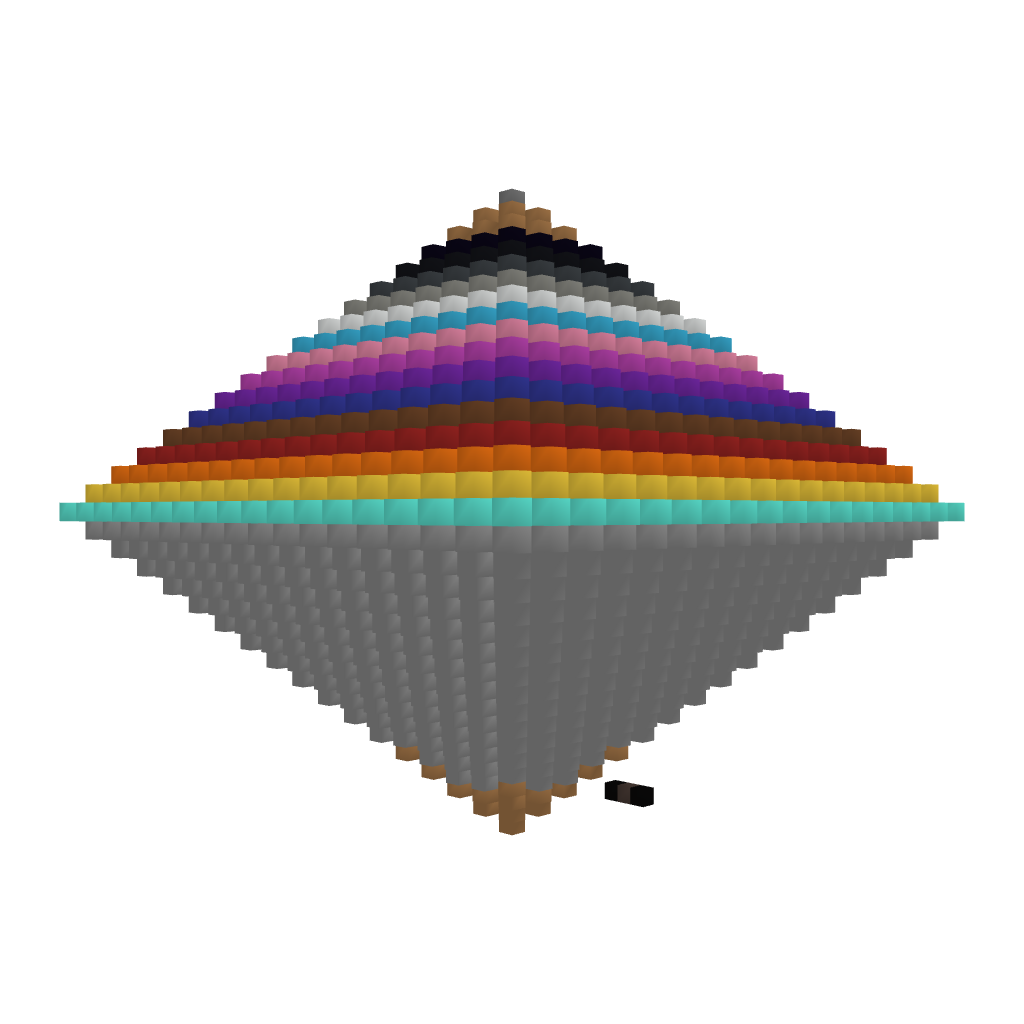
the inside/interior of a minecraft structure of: Artistic Rainbow Pyramid